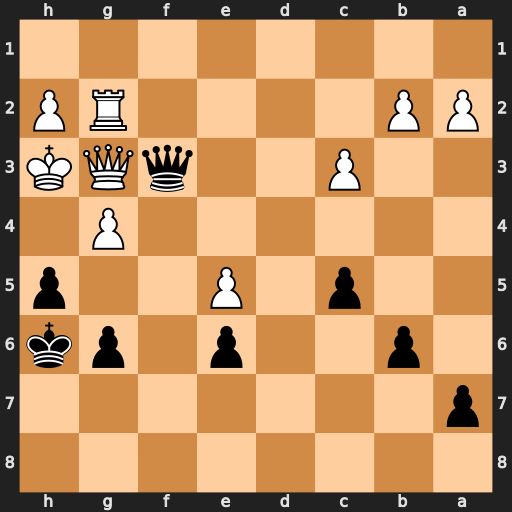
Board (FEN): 8/p7/1p2p1pk/2p1P2p/6P1/2P2qQK/PP4RP/8
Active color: b
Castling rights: -
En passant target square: -
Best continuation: hxg4+ Kh4 g5#